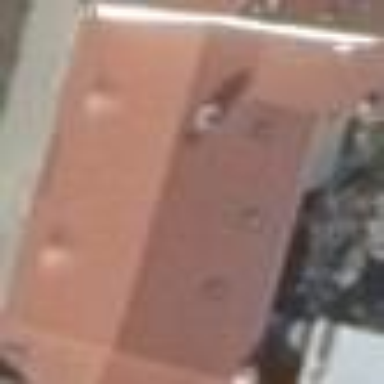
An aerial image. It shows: Gabled building with roof made of white roof tiles. The roof is oriented along the structure.